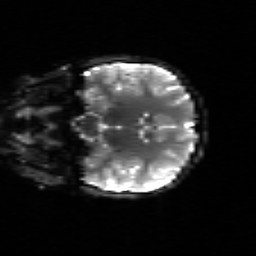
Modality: sbref
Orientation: coronal
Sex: female
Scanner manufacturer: siemens
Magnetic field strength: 3 T
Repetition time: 5 s
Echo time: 0.071 s